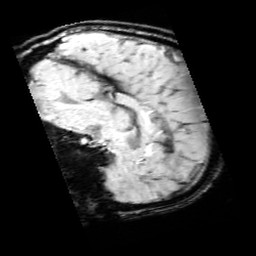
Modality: SWI
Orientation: sagittal
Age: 13
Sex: male
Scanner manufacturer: siemens
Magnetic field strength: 3 T
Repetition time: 0.027 s
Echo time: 0.02 s